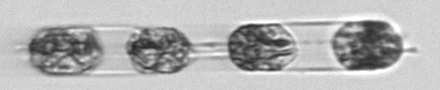
Label: Hemiaulus